Question: I am trying to install <URL>. I downloaded the tar ball of rsense and extracted it. Then I copied it to the 'root/opt' directory as given on that page. Then I made a directory 'vim/plugin' in the opt directory and copied the 'rsense.vim' in the plugin directory. But when I write ':RSenseVersion' in the vim editor,I get a message that the command is not recognized.What have I missed ?
Till now I have not installed 'vim-ruby' plugin as staged on the <URL>. What is this plugin meant for ? Can't 'RSense' alone solve my purpose of writing a neat ruby code with auto-completion,code hinting ?

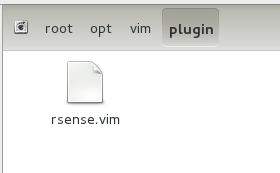
Answer: No, you didn't <URL>.
Once all the dependancies are dealt with you must put the plugin in '~/.vim/plugin'.
As for the differences between vim-ruby and RSense, I don't do Ruby so I don't know for sure. Looking quickly at their doc, it looks like they are very different in scope and have slightly overlapping features. I'd install both: vim-ruby for all the low-level Vim tuning and RSense for its supposed code intelligence.
But I have a feeling none of them will help you write "neat" ruby code. Only programing/ruby skills will.